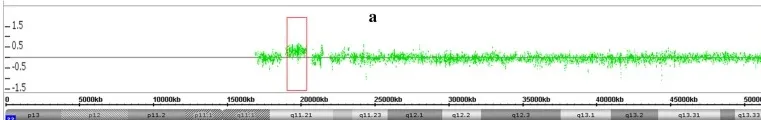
Array-CGH results of case 2. Fetal.
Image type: electrography (emg)